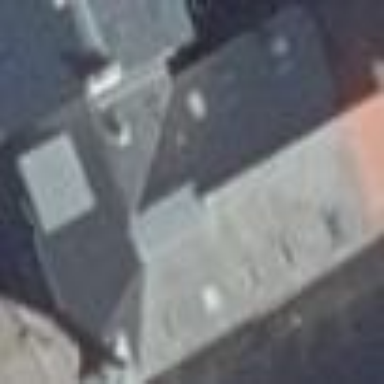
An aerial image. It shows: Building.